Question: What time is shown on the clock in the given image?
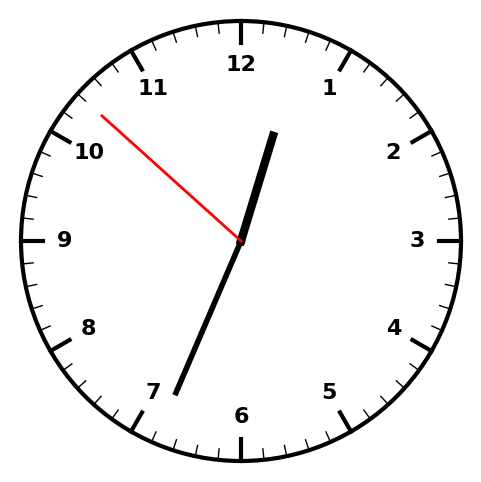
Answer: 12:33:52